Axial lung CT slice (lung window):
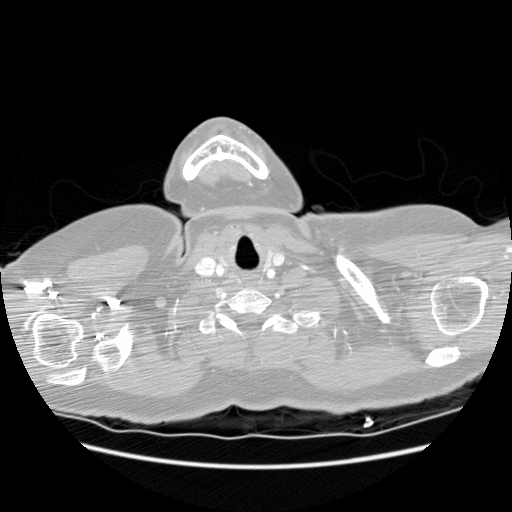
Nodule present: no